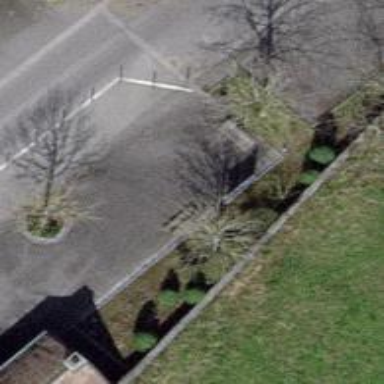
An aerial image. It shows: Bench for seating.